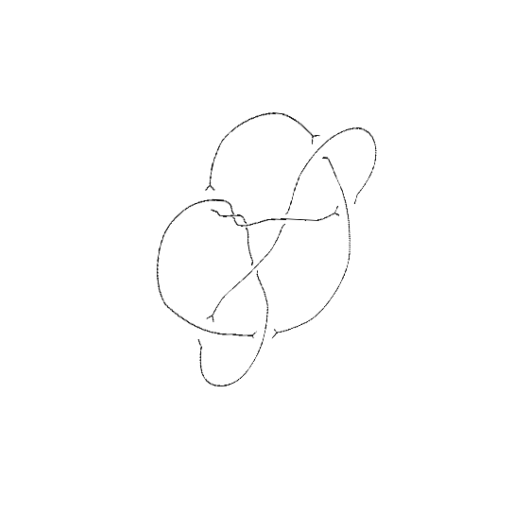
Crossing number: 9